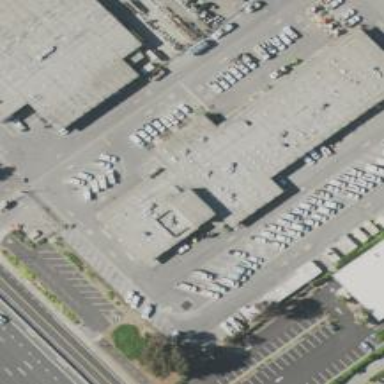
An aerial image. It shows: Utility office.